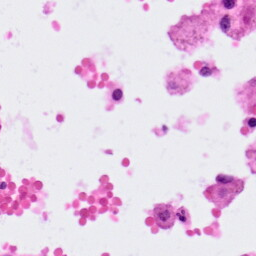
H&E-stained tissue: Lung